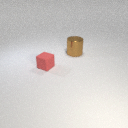
small red rubber cube to the left of large brown metal cylinder